Question: Find the area of the following quadrilateral, where all points are on integers. The result is rounded to 1 decimal place
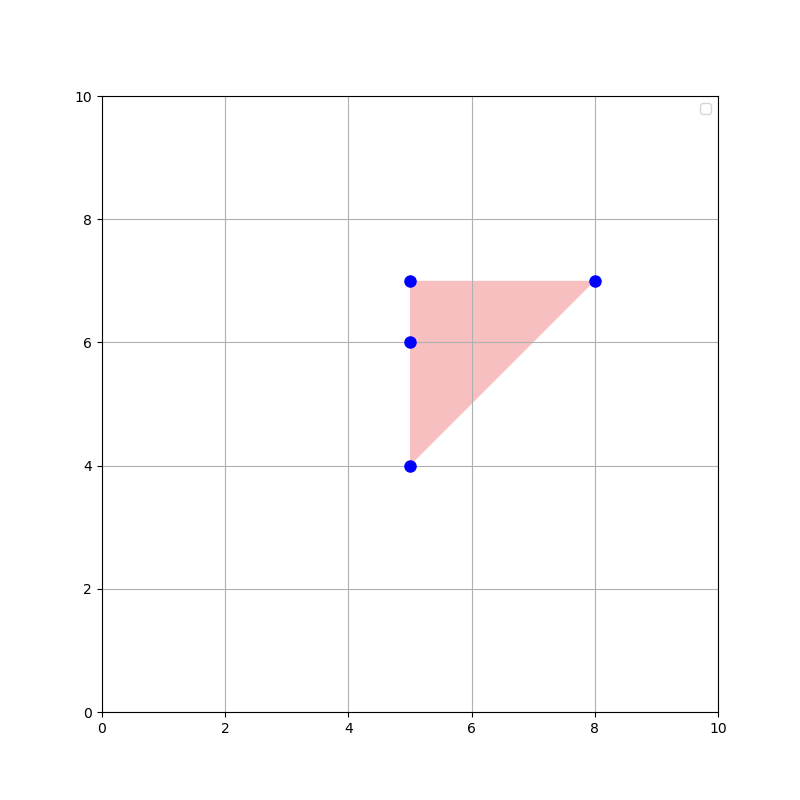
Answer: 4.5